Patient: sex M, age 45
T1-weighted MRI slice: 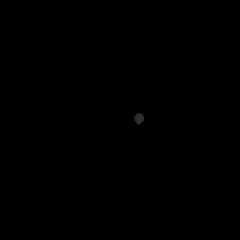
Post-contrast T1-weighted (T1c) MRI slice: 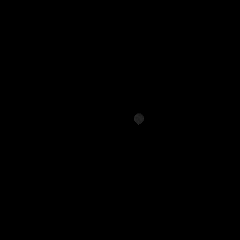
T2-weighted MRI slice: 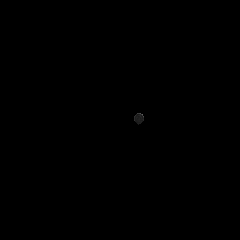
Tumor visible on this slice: no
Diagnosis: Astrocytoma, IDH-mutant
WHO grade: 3